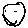
Label: smiley face